Question: I have pinged successfully and managed to connect to the Microsoft SQL server, however when I tried to drag and drop a MBO into the diagram, it's giving the error as below.

I have downloaded and and put them in the folder listed below(at the server side and my local copy) as advised in other threads / forum.
I have also restarted the Sybase Unwired Platform Services and restarted the server but to no avail. Any help to solve this error would be appreciated.
> C:\sybase\UnwiredPlatform\Unwired_WorkSpace\Eclipse\sybase_workspace\mobile\eclipse\plugins\com.sybase.uep.com.sqlserver_2.1.0.201109131337\lib
C:\sybase\UnwiredPlatform\Servers\UnwiredServer\lib\3rdparty
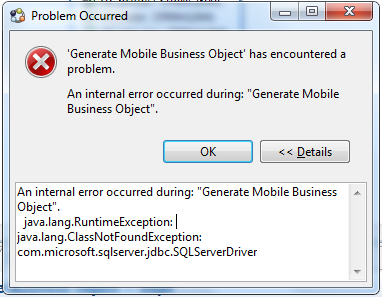
Answer: I have managed to solve it by putting the sqljdbc4.jar in this folder.
> C:\Sybase\UnwiredPlatform\MobileSDK213\Unwired_WorkSpace\Eclipse\sybase_workspace\mobile\eclipse\plugins\com.sybase.uep.com.sqlserver_2.1.3.201207271225\lib\